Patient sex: M
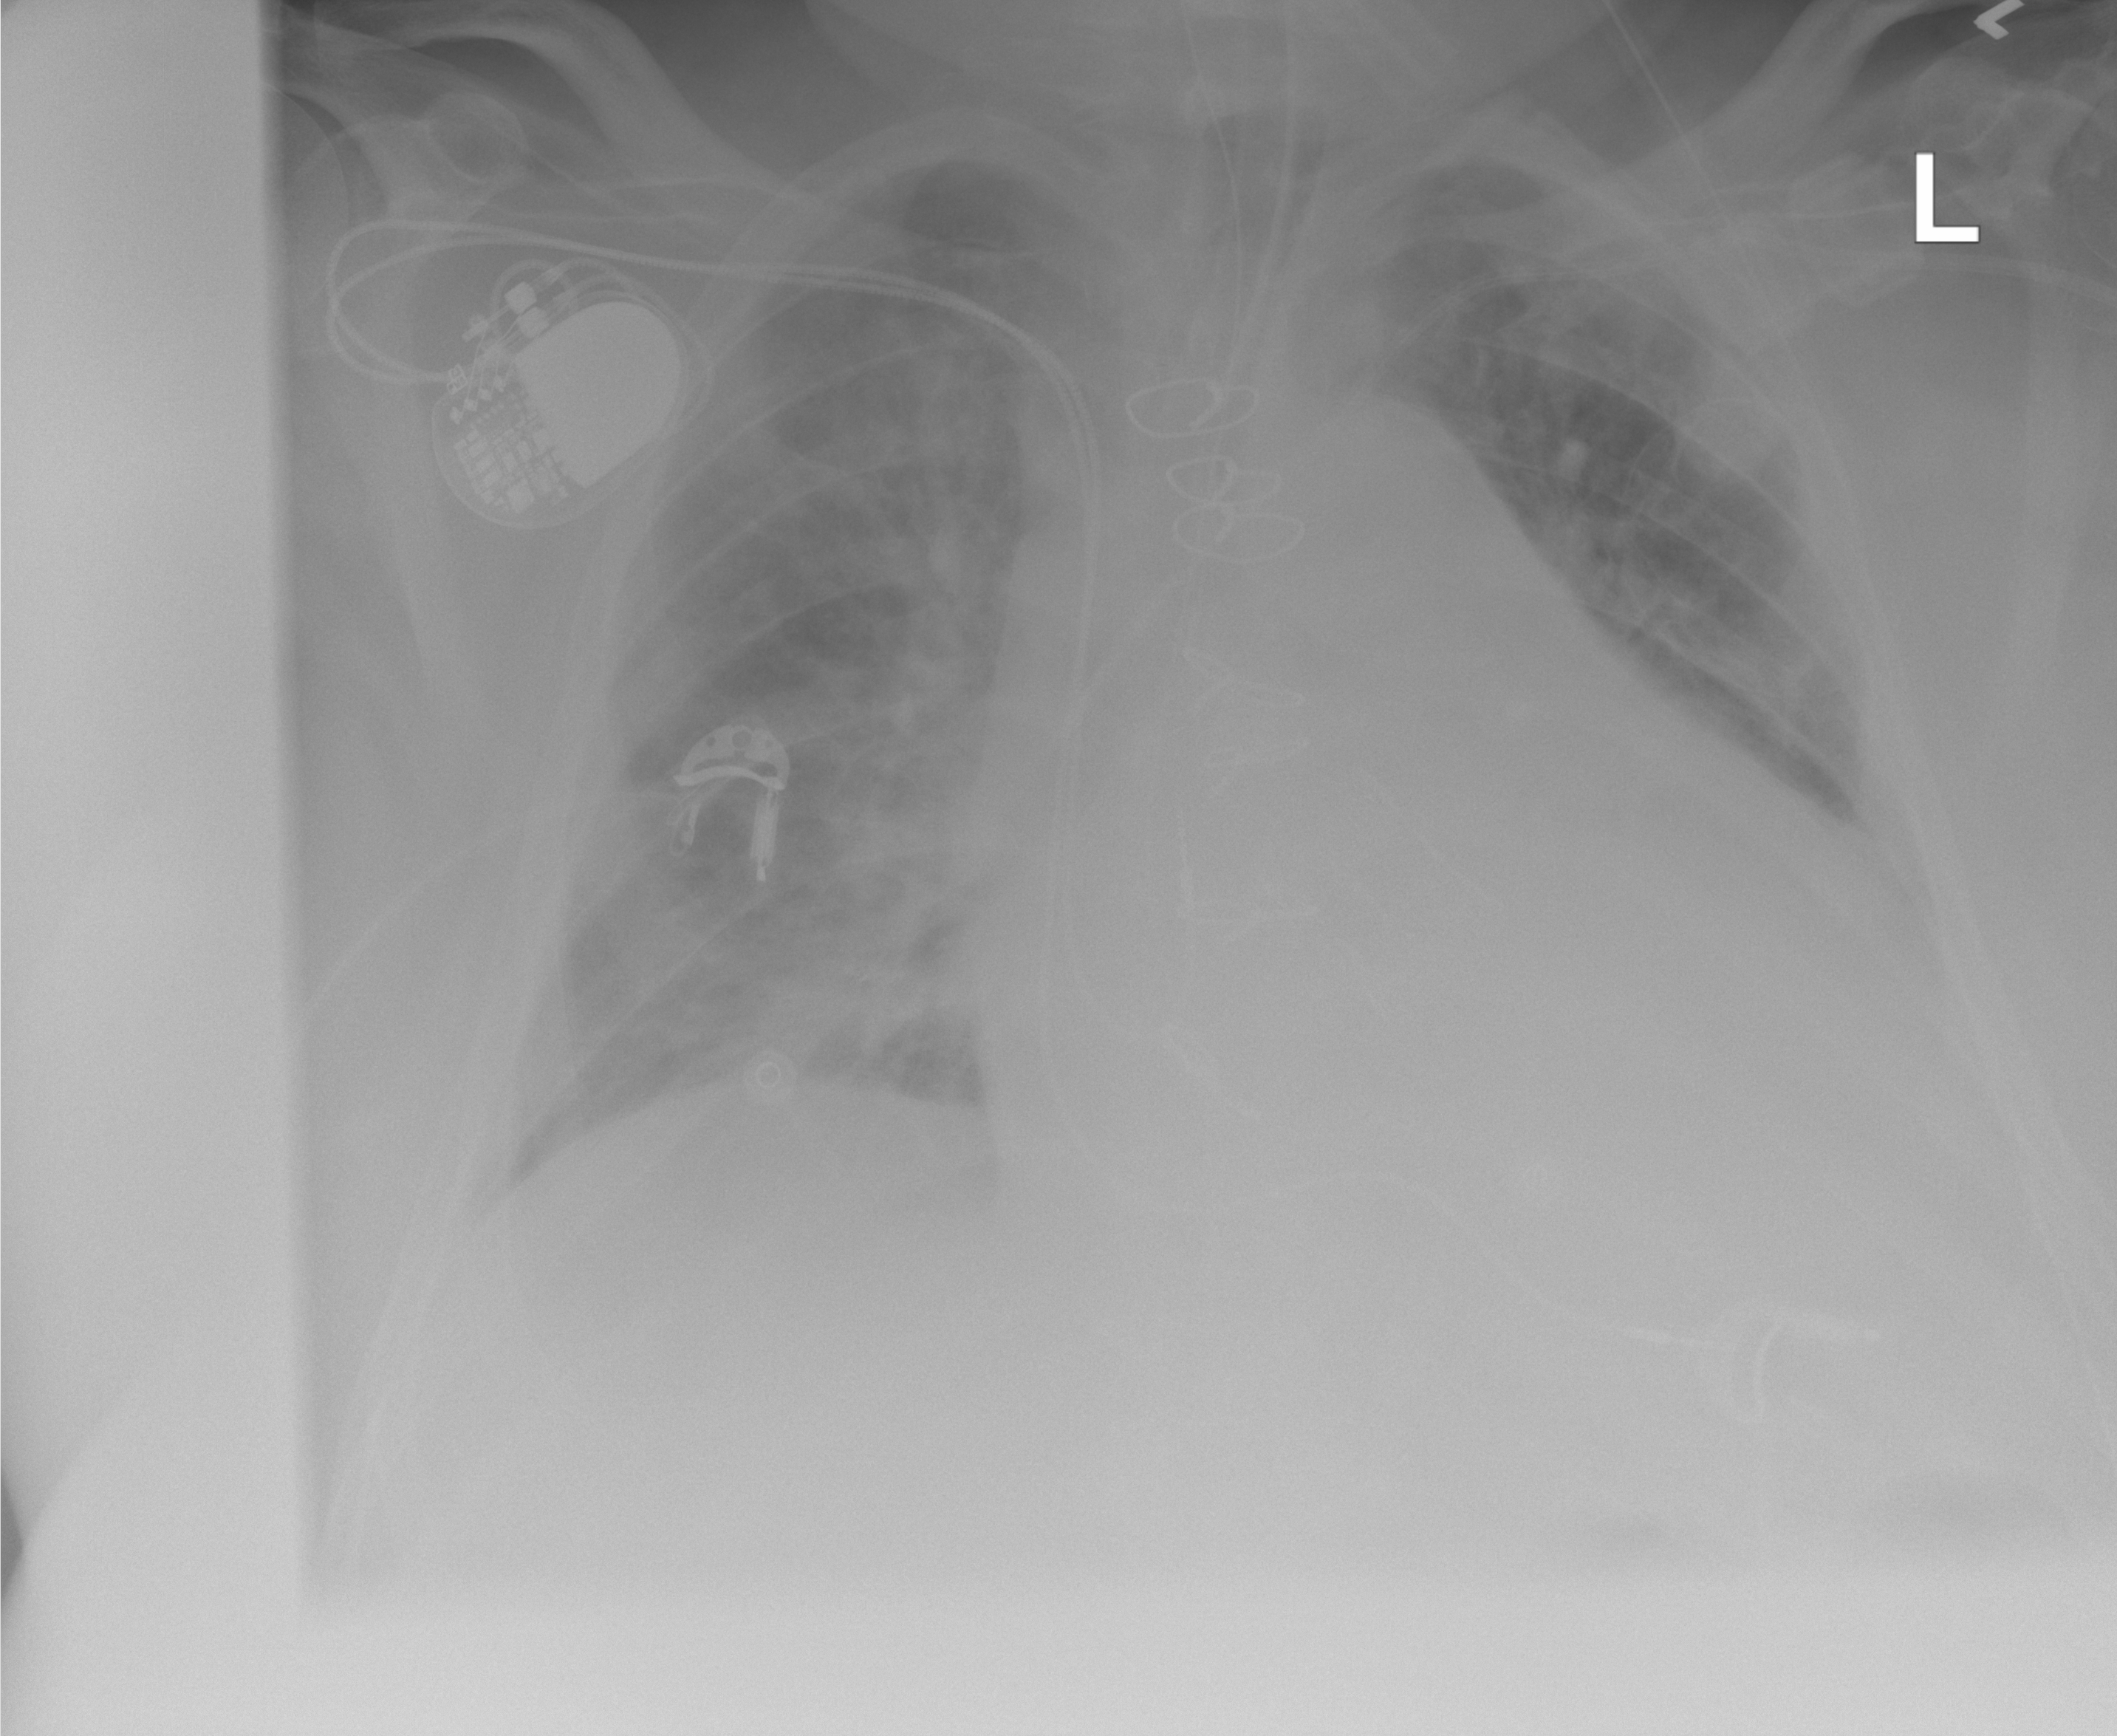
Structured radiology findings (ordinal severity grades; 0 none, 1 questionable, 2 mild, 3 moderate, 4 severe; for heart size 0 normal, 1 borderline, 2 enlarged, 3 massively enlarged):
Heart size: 2
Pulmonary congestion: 2
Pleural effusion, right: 2
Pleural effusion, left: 2
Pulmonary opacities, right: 1
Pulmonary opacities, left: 0
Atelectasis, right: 2
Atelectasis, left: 1